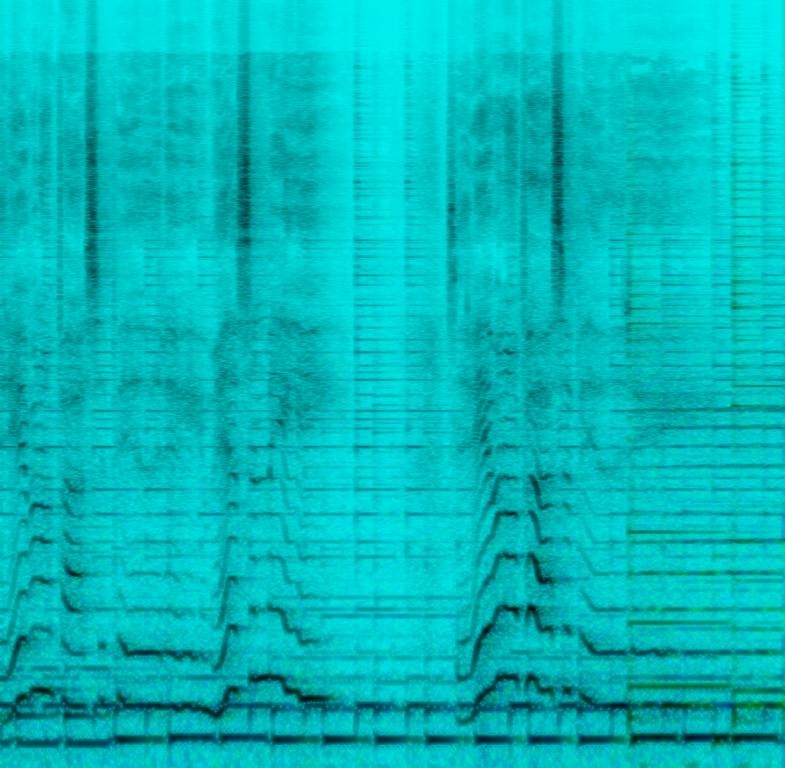
The  Country song features a soft female vocal singing over repetitive arpeggiated acoustic guitar melody. It sounds heartfelt, emotional, passionate and hopeful, like something you would listen to when having a tough time.